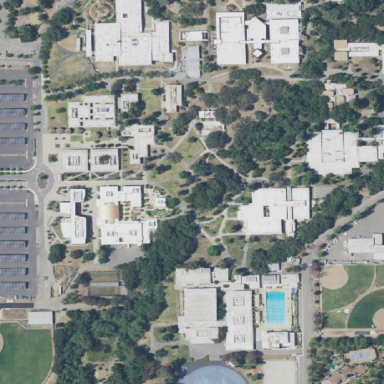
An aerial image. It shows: College.